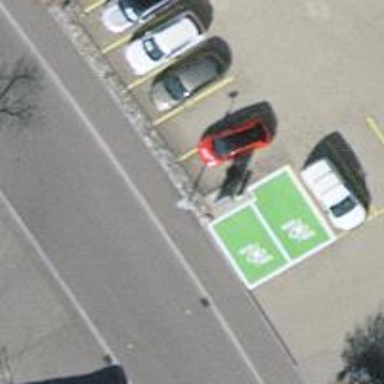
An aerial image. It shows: Charging station.